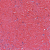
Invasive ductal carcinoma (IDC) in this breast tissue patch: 0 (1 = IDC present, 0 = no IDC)